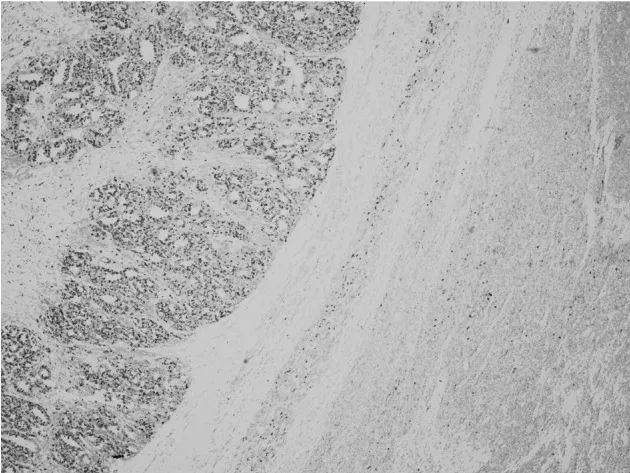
The Ki67 labeling index was significantly higher in the Wilms' tumor area (left side) as compared with that of the metanephric adenoma area (right side) (immunohistochemistry; magnification, x100).
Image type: pathology (immunostaining)